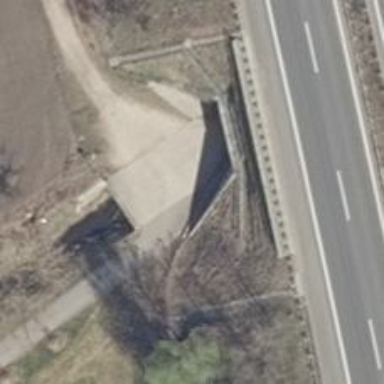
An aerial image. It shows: There is tunnel.